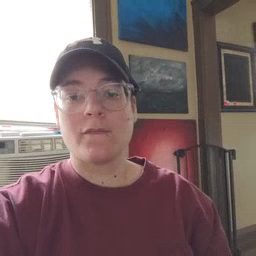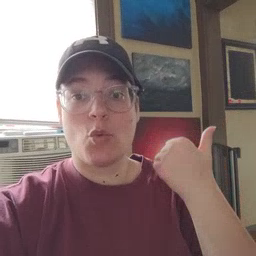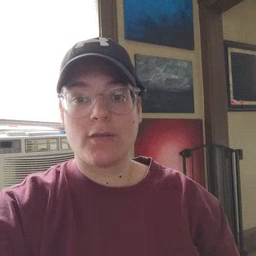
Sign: before